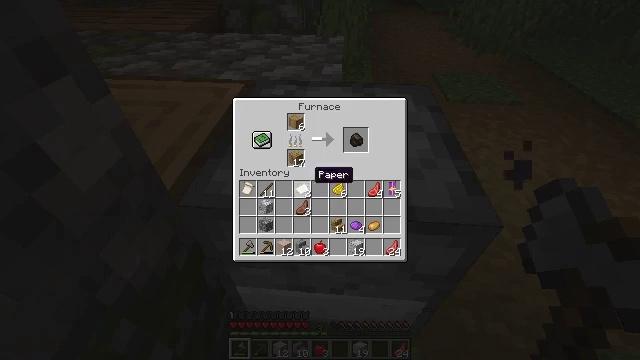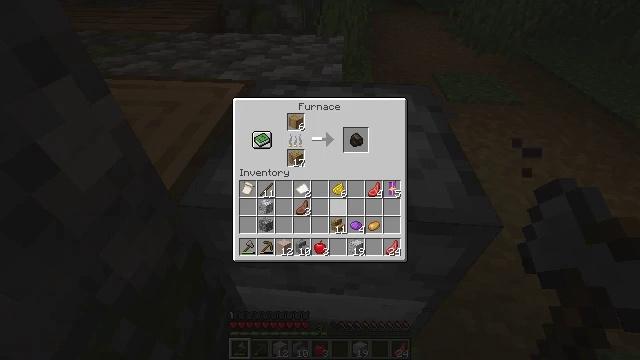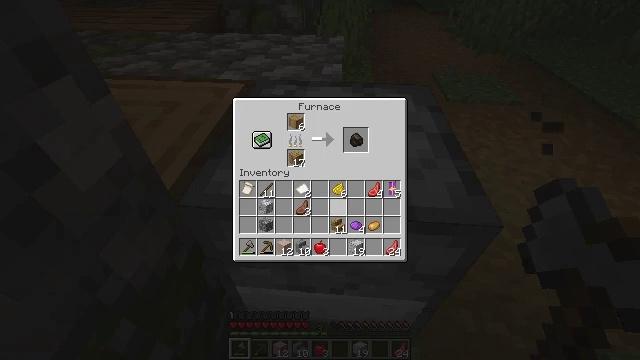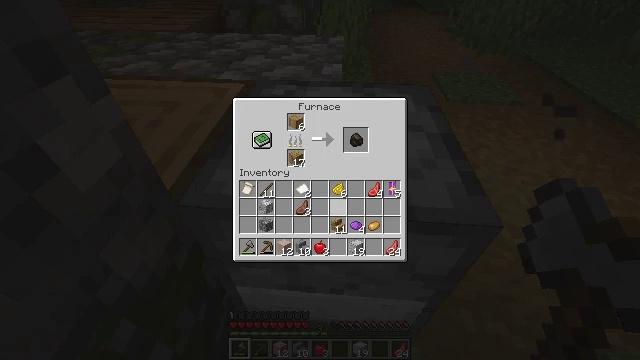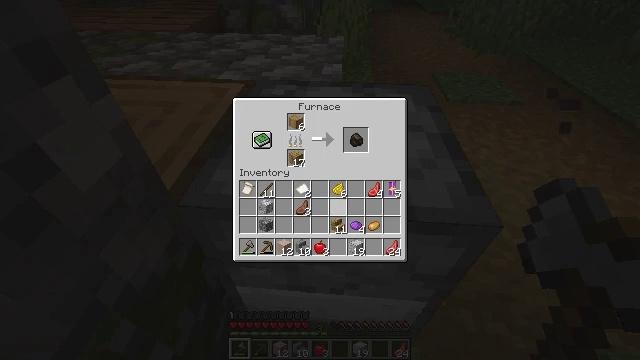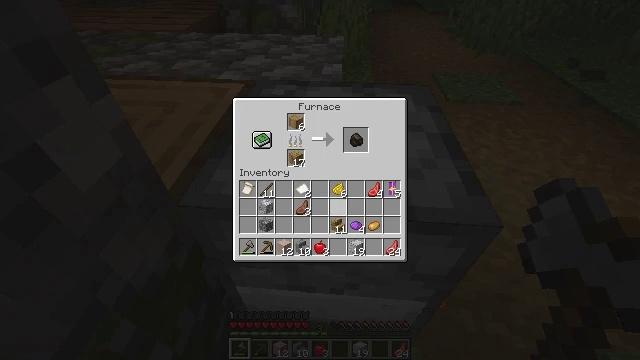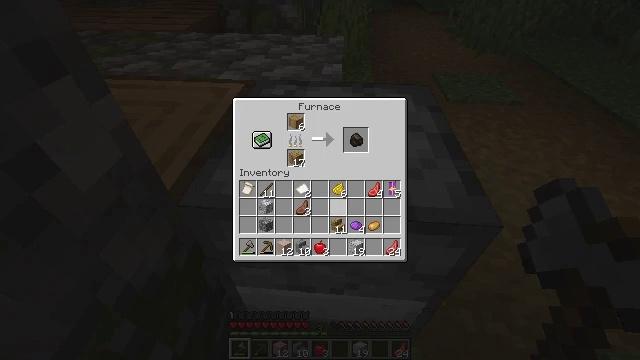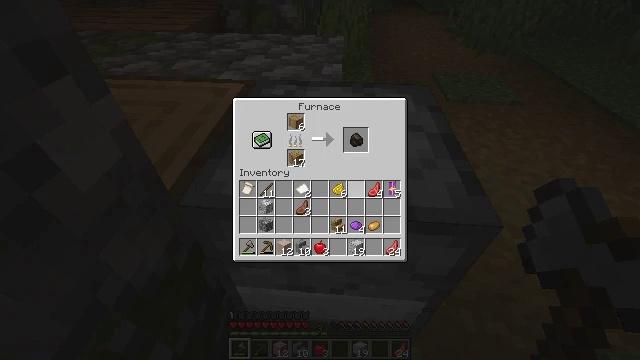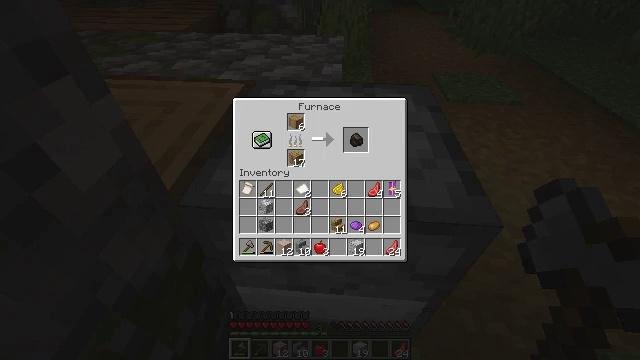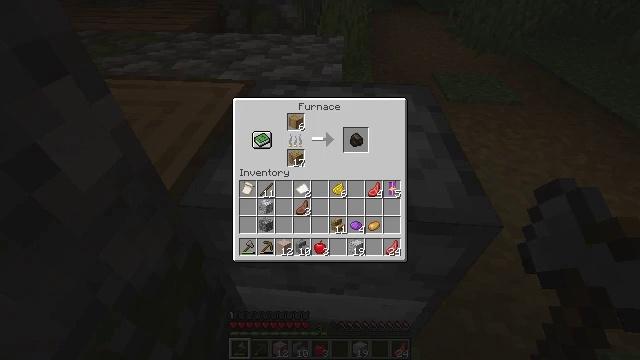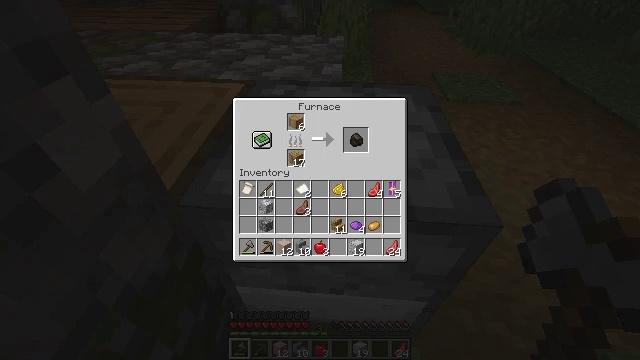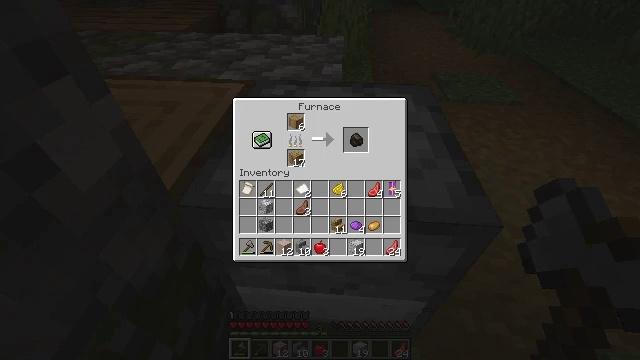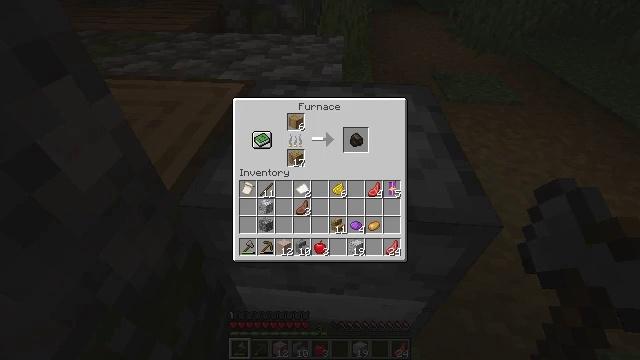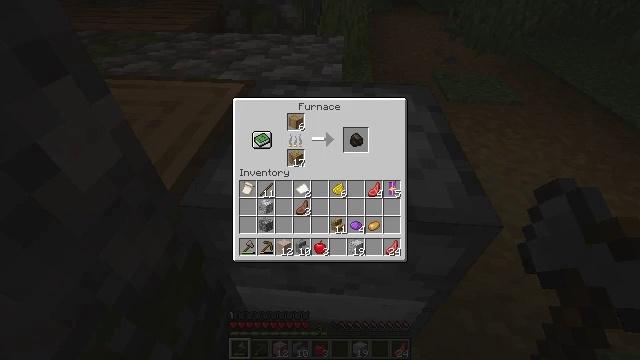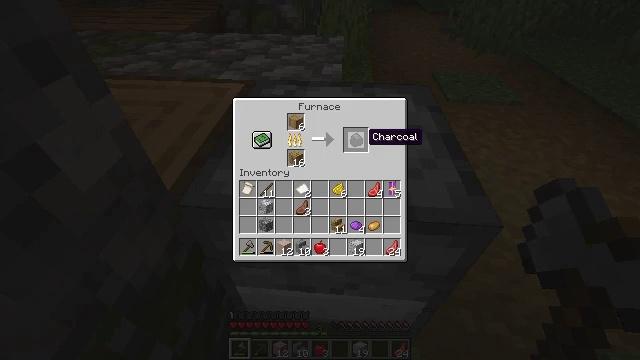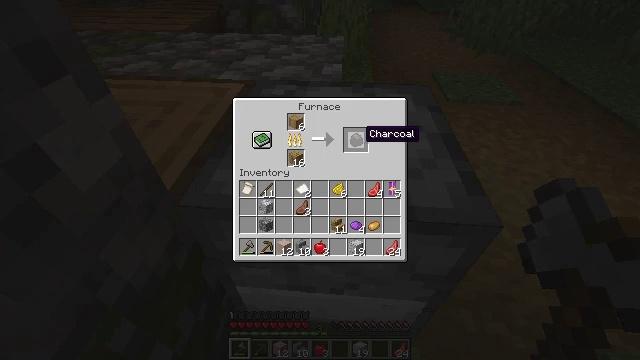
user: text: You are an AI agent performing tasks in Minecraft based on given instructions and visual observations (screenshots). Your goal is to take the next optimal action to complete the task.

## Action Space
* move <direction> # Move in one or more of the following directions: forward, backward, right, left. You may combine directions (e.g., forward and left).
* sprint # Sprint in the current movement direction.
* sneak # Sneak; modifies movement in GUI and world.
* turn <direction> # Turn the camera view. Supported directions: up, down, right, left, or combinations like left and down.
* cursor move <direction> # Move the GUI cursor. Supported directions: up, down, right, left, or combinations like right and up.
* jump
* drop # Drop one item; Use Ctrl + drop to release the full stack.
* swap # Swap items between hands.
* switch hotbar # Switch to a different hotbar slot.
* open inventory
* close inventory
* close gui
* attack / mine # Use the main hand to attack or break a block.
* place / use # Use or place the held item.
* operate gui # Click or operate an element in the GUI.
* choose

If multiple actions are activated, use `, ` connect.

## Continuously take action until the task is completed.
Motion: motion action
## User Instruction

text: craft item air
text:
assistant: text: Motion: cursor move right and down
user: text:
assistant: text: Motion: no_op
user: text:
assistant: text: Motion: no_op
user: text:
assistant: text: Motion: no_op
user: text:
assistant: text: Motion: no_op
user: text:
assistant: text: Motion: no_op
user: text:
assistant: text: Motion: cursor move up
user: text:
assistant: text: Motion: cursor move right and up
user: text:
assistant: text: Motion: cursor move up
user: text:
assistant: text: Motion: cursor move up
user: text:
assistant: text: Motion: no_op
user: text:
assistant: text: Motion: no_op
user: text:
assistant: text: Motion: cursor move up
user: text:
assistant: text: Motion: no_op
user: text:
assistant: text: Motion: no_op
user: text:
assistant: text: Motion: no_op
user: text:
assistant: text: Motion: no_op
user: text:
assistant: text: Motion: no_op
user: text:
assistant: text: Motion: no_op
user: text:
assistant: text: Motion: no_op
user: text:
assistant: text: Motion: no_op
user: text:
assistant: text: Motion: no_op
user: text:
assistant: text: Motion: no_op
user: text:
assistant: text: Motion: no_op
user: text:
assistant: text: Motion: no_op
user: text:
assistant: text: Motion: no_op
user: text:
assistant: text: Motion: no_op
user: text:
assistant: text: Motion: no_op
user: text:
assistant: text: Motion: no_op
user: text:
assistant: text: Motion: sneak